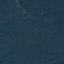
Land use / land cover: Forest